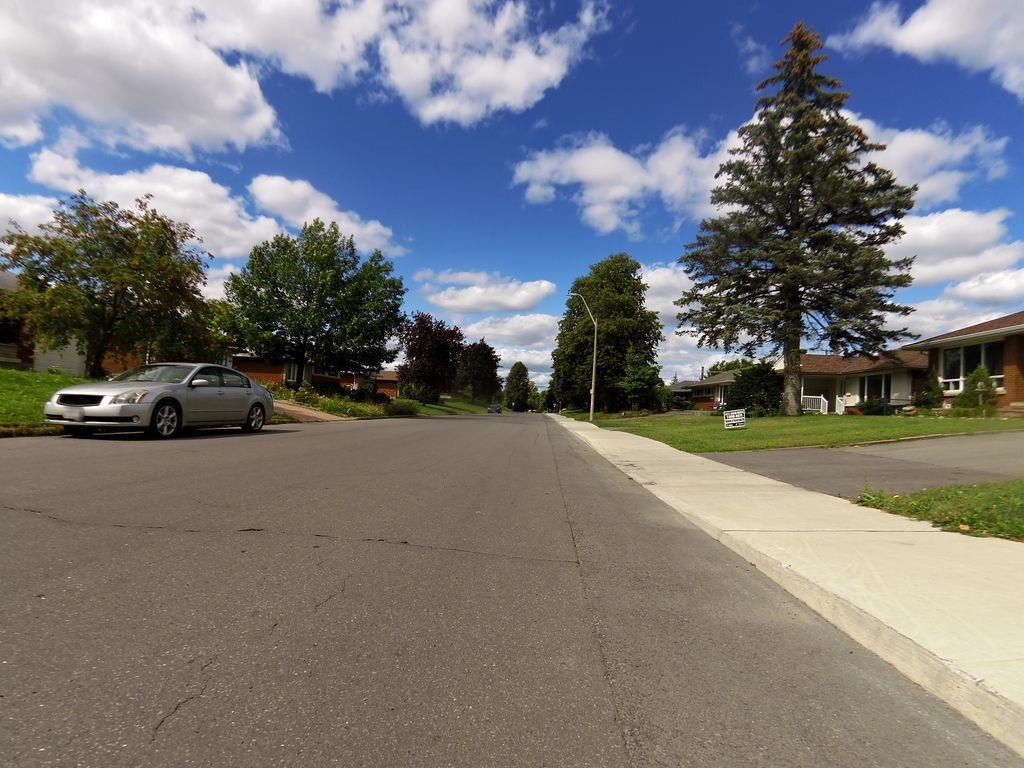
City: ottawa-gatineau